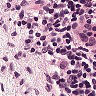
Metastatic tissue present: no